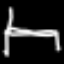
Label: bed